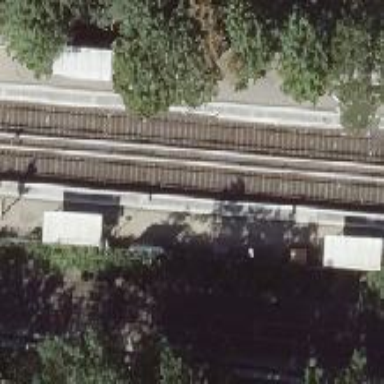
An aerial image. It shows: Light rail station that serves as halt on the railway.